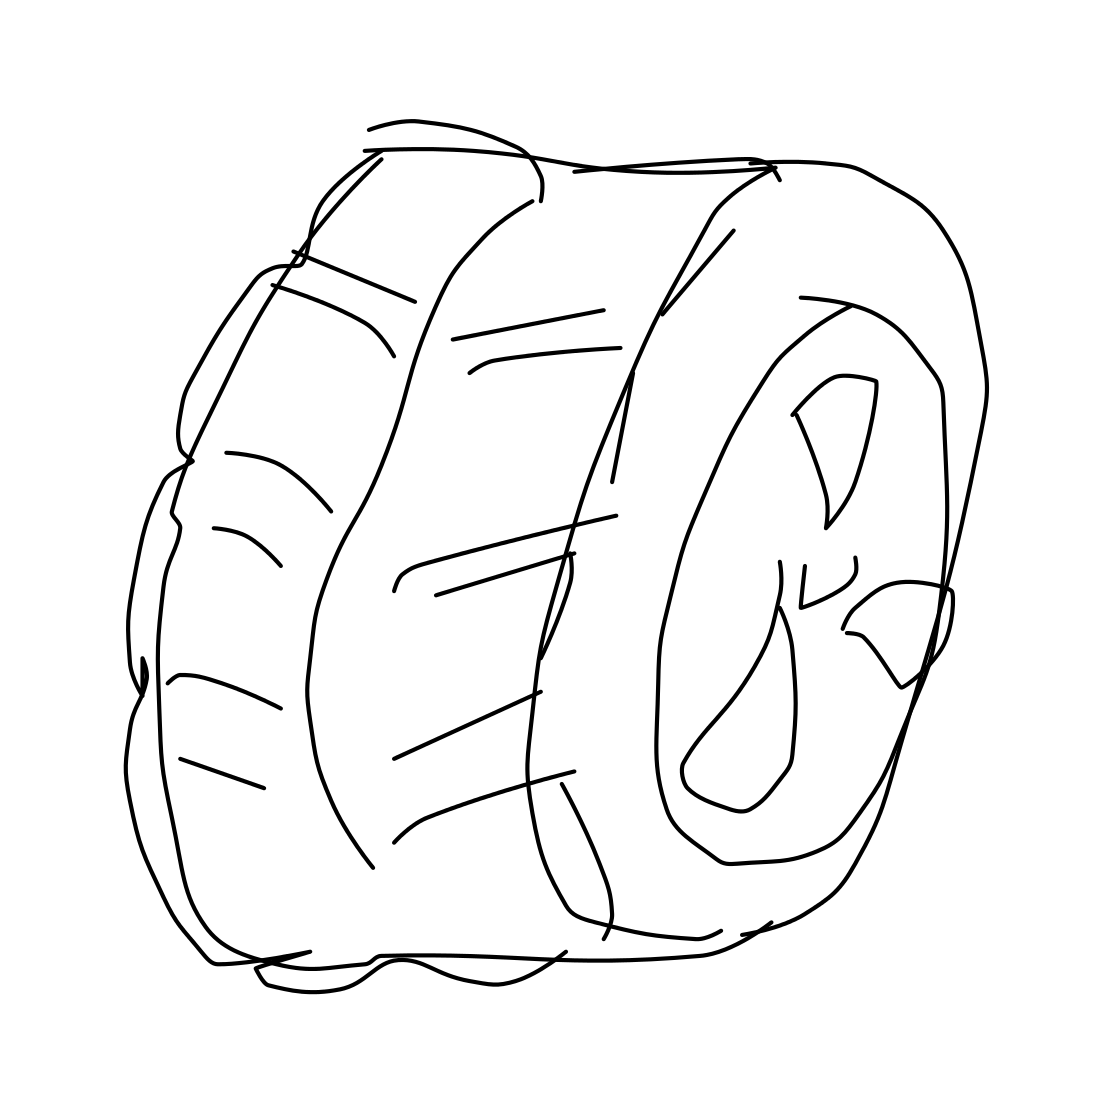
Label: tire